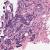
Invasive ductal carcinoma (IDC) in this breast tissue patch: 1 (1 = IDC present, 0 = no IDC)